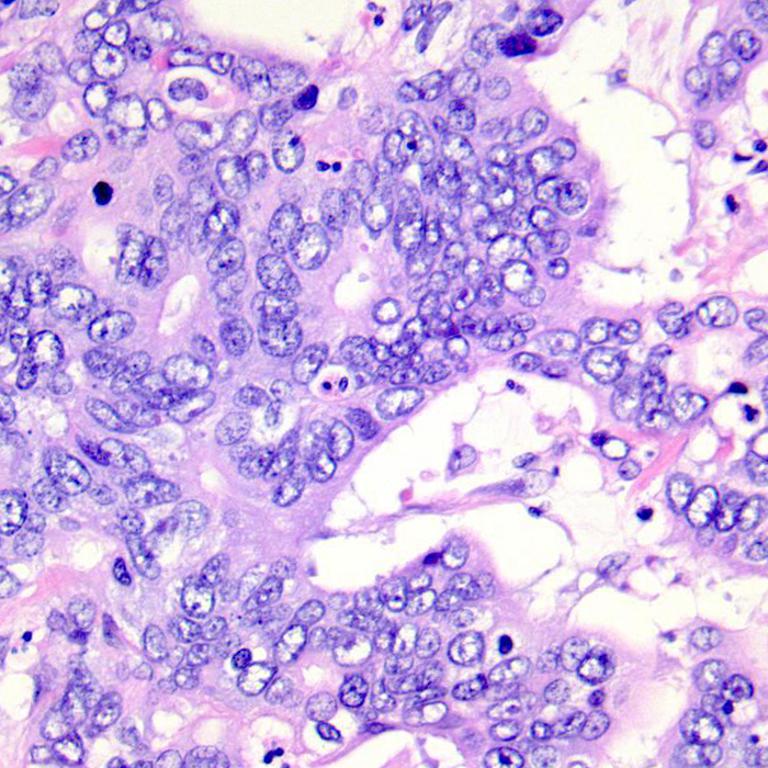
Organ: colon
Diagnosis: adenocarcinomas